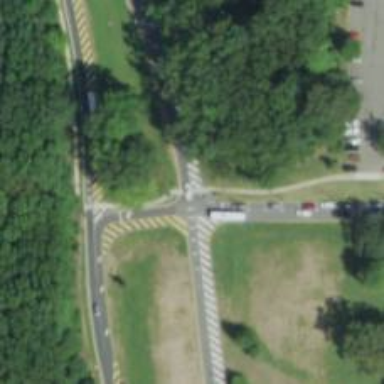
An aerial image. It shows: Uncontrolled crossing on the road.